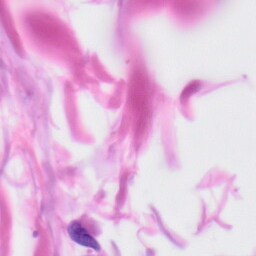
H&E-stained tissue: Skin